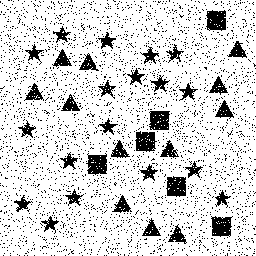
Squares: 6
Triangles: 12
Stars: 18
Total shapes: 36